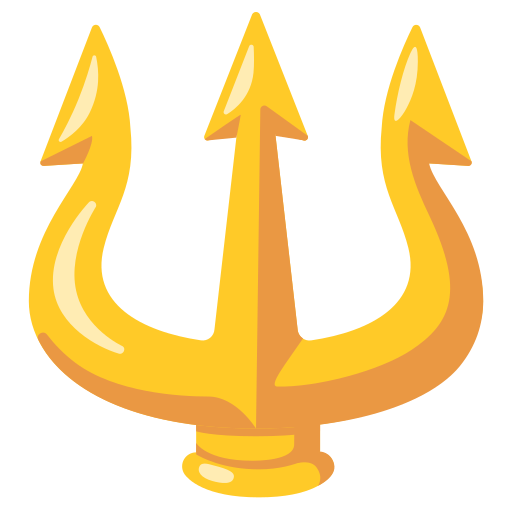
Emoji: 🔱